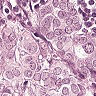
Metastatic tissue present: yes